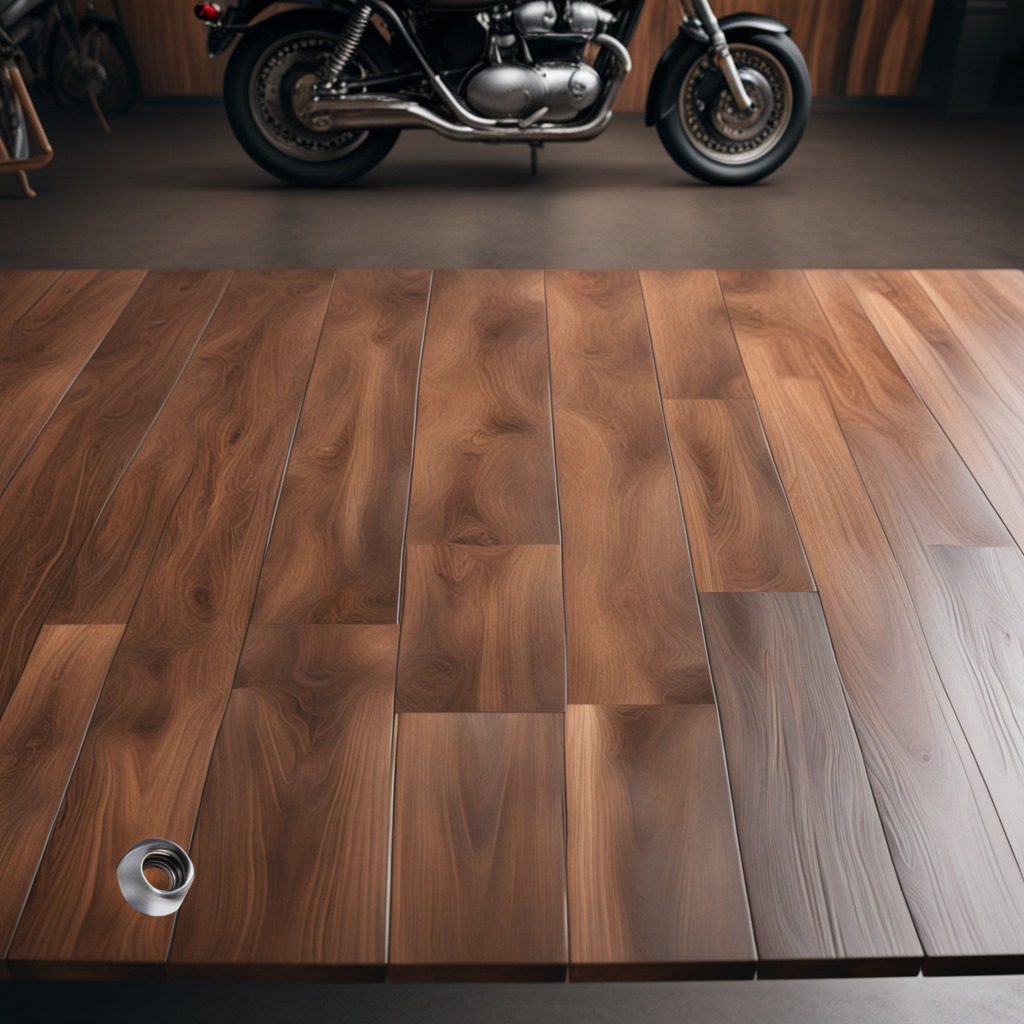
A metal nut is lying on the oil-spilled wooden table in a vintage motorcycle garage.